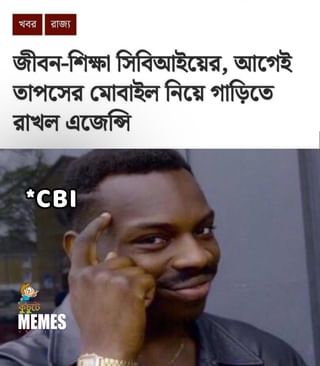
Text: জীবন-শিক্ষা সিবিআইয়ের, আগেই তাপসের মোবাইল নিয়ে গাড়িতে রাখল এজেন্সি
Label: Hate
Hate category: Political
Targeted group: Organization